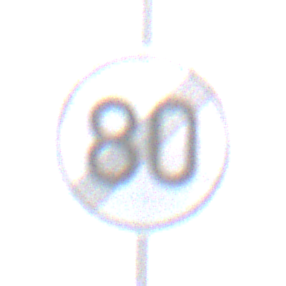
Verkehrszeichen: EndeGeschwindigkeit80
Umgebung: Outdoor, Nature
Tageszeit: MorningAfternoon
Wetter: PartlyCloudy
Licht: Natural
Jahreszeit: NotSpecified
Kontrast: MediumContrast